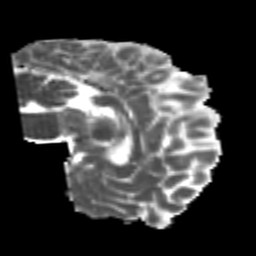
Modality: MD
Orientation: sagittal
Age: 21
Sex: male
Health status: healthy
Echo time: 0.074 s